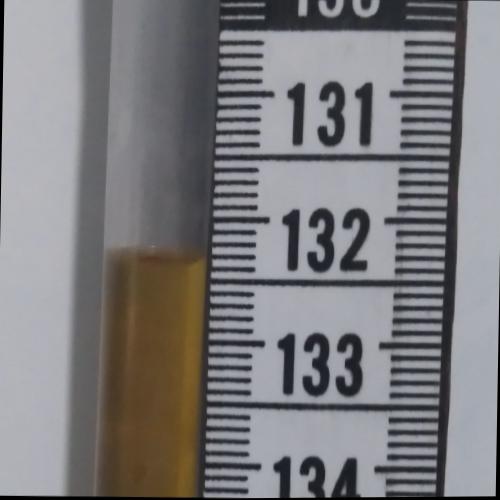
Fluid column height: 132.3 cm